Interaction volume radius: 5 \u00c5
Interaction volume height: 25 \u00c5
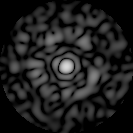
Disorder parameter: 0.8129